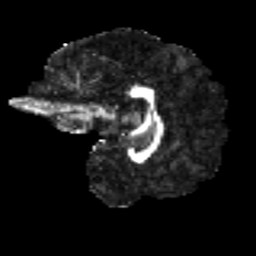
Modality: FA
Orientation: sagittal
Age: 21
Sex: male
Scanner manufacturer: ge
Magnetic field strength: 3 T
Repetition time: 7.8 s
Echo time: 0.0606 s